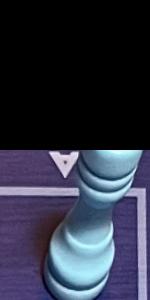
Label: Rook_White